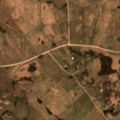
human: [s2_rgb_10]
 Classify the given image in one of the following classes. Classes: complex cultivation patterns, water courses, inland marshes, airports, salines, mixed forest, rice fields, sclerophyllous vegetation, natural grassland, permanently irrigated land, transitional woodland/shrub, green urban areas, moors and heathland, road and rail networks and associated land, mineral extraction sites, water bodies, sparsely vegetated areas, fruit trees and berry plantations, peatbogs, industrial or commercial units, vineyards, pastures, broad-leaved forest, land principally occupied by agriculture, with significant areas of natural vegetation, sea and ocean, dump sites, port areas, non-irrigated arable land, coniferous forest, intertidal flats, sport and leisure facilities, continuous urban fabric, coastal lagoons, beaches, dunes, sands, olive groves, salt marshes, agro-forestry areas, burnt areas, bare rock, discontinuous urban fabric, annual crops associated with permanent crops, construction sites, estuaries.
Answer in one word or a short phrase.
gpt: non-irrigated arable land, pastures, complex cultivation patterns